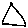
Label: triangle